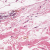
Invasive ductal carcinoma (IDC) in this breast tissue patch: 0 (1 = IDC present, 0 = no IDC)